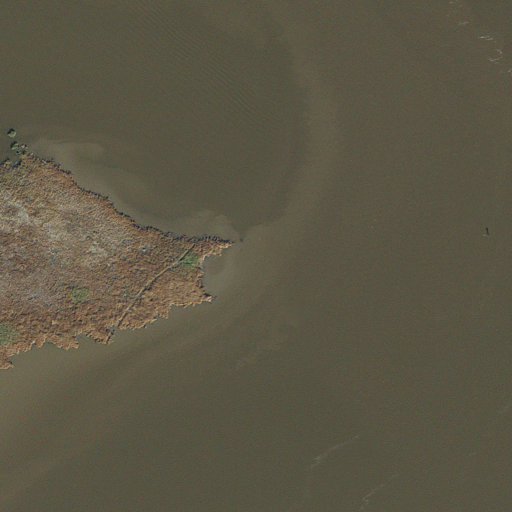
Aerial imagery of cape in Maryland named Bow Knee Point containing open water, herbaceous wetlands, and grassland